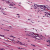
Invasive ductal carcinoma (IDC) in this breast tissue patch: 0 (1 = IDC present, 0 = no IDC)